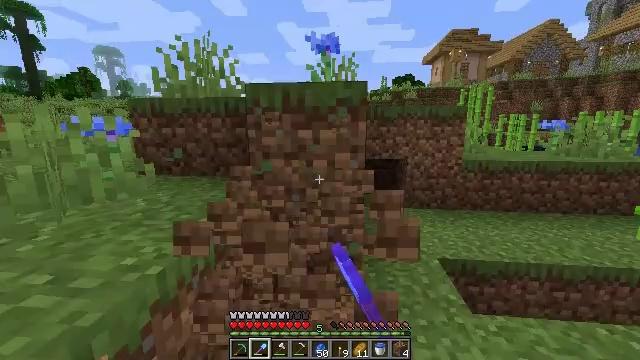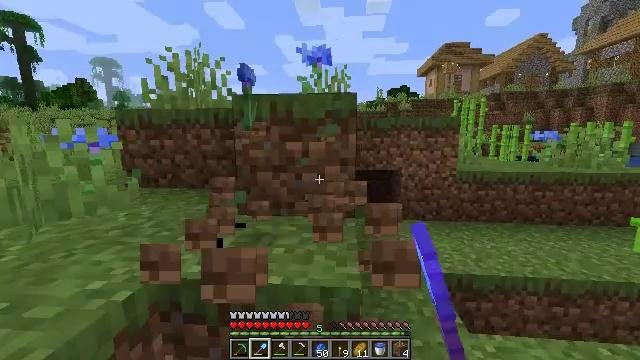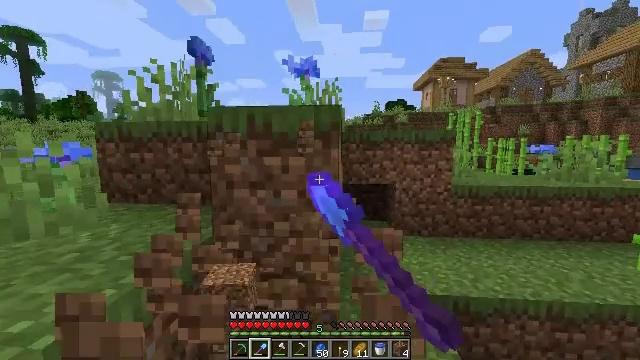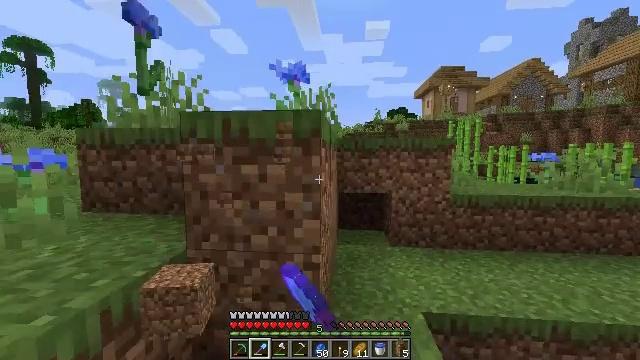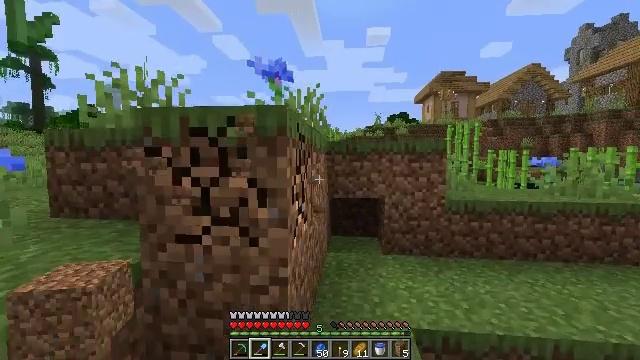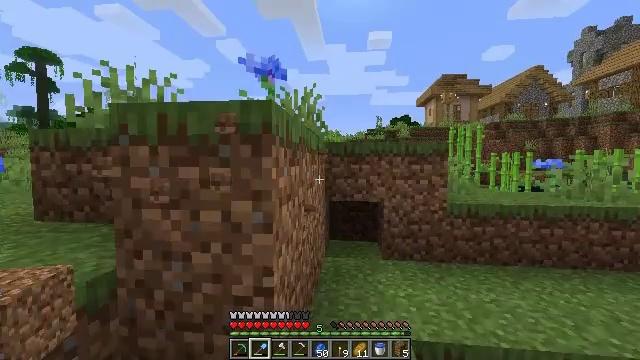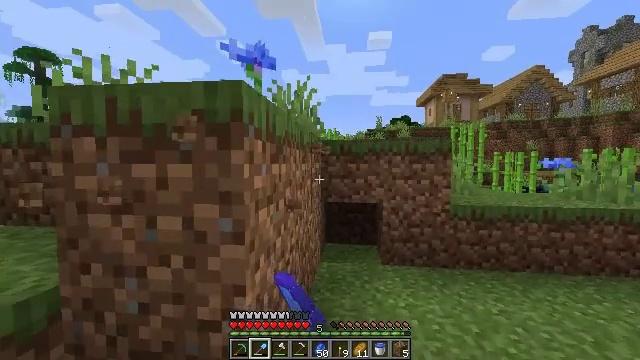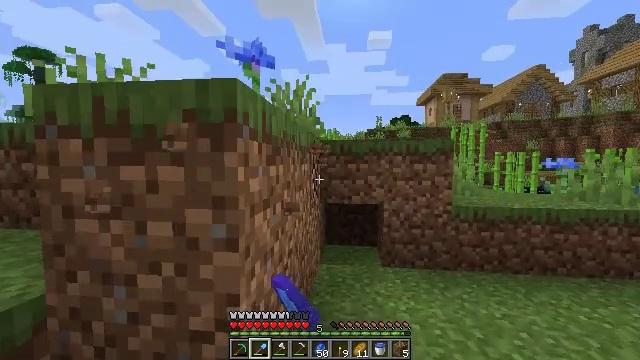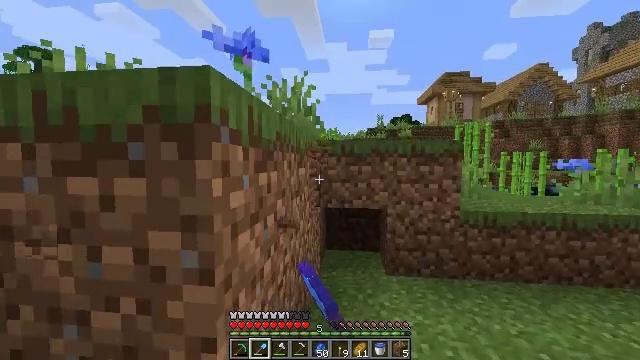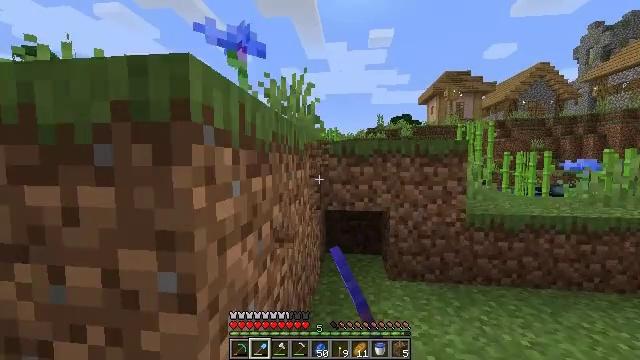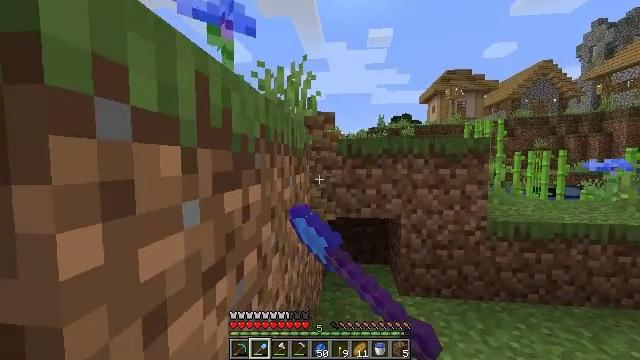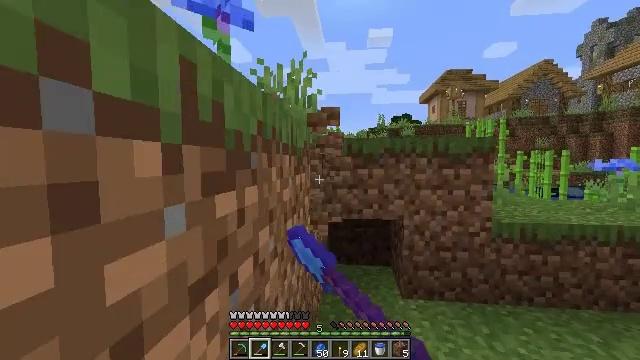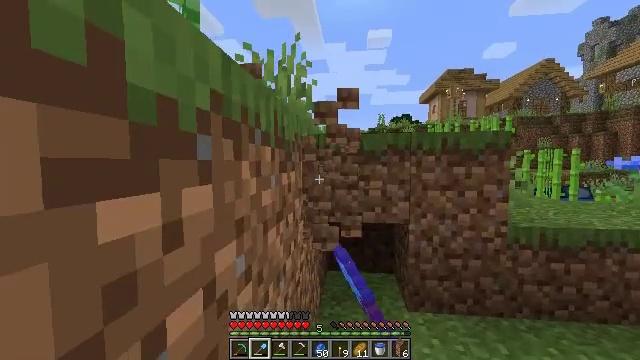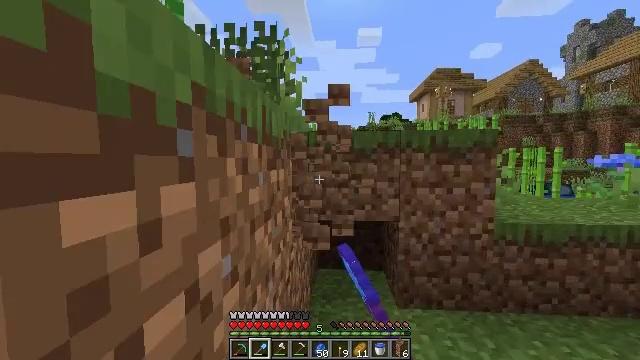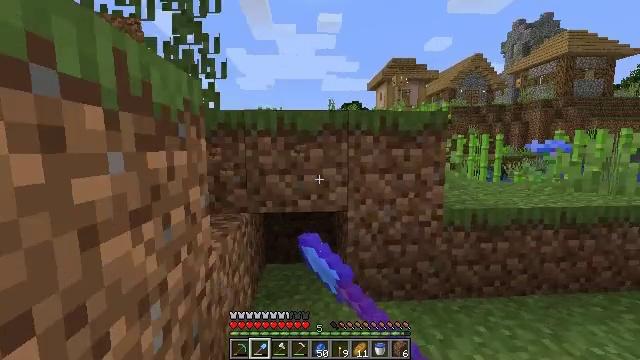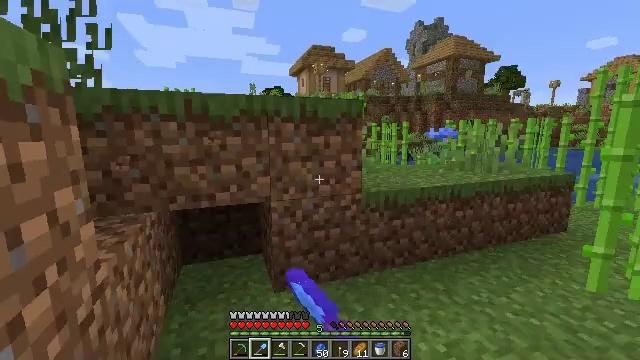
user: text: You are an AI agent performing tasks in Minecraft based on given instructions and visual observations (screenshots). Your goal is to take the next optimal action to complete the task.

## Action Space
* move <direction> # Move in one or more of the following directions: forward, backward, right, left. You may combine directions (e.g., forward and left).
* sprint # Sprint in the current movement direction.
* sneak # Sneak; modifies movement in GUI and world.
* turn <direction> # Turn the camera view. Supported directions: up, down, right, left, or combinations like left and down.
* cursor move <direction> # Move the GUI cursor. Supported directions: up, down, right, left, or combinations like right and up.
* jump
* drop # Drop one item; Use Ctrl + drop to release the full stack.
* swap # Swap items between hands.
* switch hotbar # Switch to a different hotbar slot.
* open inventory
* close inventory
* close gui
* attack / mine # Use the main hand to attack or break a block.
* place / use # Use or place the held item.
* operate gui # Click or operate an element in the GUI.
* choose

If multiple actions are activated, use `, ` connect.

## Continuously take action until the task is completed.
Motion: motion action
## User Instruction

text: Collect the grass block using a shovel.
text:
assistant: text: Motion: move forward and move right, turn up, attack / mine
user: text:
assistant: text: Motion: move forward and move right, turn up, attack / mine
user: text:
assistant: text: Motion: move forward and move right, turn up, attack / mine
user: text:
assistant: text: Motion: move forward and move right, attack / mine
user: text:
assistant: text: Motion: move forward, attack / mine
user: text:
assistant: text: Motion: move forward, attack / mine
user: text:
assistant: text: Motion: move forward, attack / mine
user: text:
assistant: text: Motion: move forward, attack / mine
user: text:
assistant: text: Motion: move forward, attack / mine
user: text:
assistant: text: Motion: move forward, attack / mine
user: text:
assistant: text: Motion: move forward, attack / mine
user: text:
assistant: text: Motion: move forward and move right, attack / mine
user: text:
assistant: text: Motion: move forward and move right, turn right, attack / mine
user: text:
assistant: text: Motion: move forward and move right, turn right and down
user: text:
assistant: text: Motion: move forward and move right, turn right and down
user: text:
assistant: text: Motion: move forward, turn right and down
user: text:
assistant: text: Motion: move forward, turn right and down
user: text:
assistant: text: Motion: move forward, turn right
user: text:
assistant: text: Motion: move forward, turn right
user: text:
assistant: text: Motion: move forward, turn right
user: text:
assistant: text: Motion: move forward, turn right
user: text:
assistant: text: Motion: move forward, turn right
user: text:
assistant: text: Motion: move forward, turn right and down
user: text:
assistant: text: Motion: move forward, turn right
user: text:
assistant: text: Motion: move forward, turn right and down
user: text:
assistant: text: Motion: move forward, turn right and down
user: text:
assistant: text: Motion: move forward, turn right
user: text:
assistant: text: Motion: move forward
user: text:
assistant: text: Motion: move forward, turn left and down
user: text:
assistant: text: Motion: turn down, attack / mine